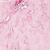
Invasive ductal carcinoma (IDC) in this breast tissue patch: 0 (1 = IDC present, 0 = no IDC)